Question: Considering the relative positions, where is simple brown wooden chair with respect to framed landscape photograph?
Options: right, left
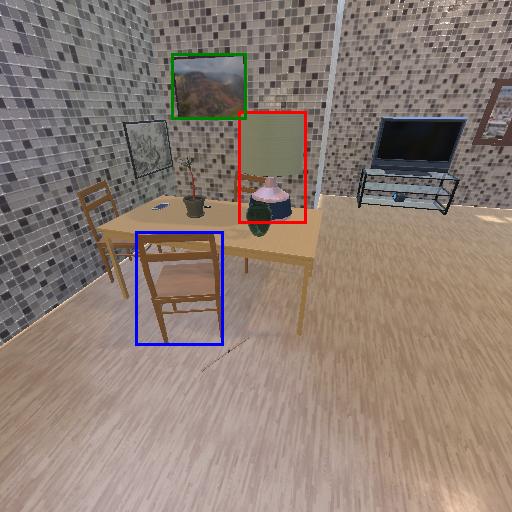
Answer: right